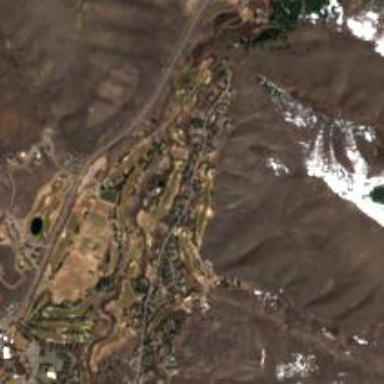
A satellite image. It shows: Golf course.